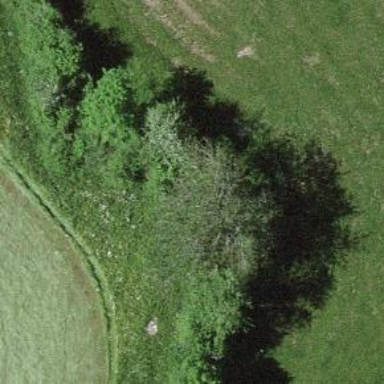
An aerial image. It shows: Hedge barrier.